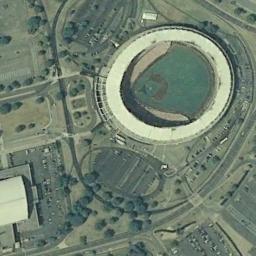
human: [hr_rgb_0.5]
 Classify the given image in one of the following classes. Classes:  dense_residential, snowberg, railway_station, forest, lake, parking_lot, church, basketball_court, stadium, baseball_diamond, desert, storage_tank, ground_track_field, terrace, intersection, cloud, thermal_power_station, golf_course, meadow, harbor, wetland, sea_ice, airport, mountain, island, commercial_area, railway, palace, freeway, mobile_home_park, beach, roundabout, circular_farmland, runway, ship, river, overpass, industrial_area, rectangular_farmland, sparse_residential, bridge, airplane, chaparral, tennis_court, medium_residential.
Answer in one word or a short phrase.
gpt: stadium